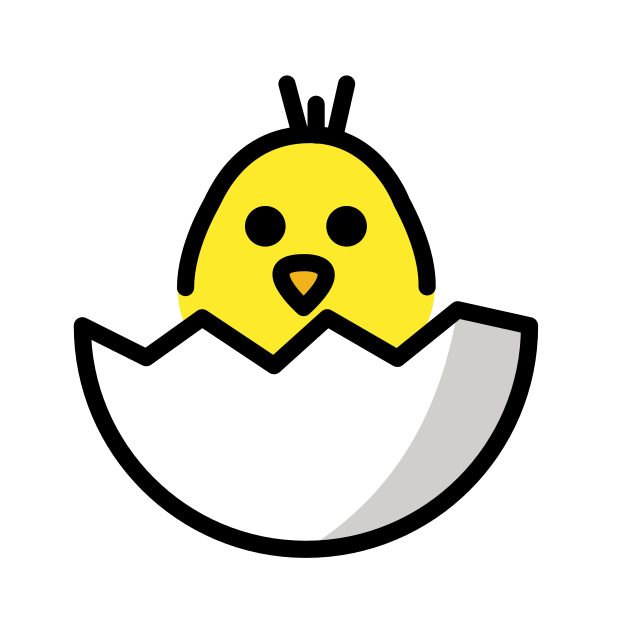
Emoji: 🐣
Name: hatching chick
Unicode: 0x1f423